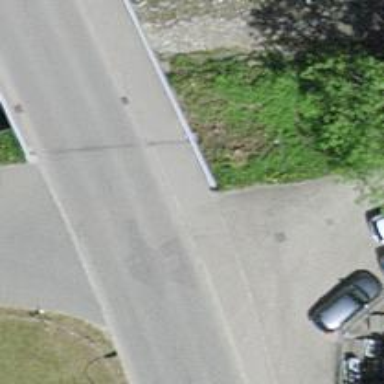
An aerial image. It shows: Tertiary road with asphalt surface and sidewalk on the left.